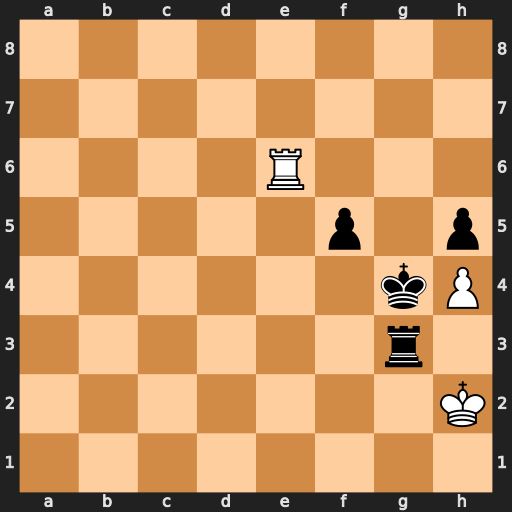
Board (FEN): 8/8/4R3/5p1p/6kP/6r1/7K/8
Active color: w
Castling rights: -
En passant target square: -
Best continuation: Rg6+ Kf3 Rxg3+